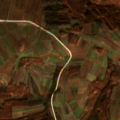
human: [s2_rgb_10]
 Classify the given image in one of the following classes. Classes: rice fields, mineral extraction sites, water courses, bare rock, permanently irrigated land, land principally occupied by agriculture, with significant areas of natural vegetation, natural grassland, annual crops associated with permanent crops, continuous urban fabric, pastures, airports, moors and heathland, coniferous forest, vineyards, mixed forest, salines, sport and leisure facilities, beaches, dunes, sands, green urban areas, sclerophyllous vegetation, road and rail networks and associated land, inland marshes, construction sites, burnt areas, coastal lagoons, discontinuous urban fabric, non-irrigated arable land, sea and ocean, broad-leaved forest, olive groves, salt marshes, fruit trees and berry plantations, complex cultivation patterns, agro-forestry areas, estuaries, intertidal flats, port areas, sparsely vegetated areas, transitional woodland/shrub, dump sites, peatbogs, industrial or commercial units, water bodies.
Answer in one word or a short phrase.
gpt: non-irrigated arable land, complex cultivation patterns, land principally occupied by agriculture, with significant areas of natural vegetation, broad-leaved forest